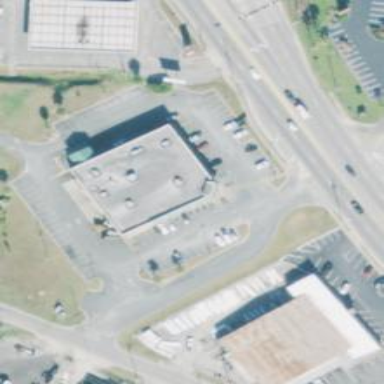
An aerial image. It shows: Pharmacy building providing healthcare services.